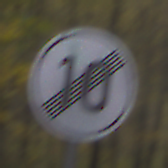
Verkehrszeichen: EndeGeschwindigkeit10
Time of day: MorningAfternoon
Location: Outdoor (Nature)
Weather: Overcast
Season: Autumn
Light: Natural